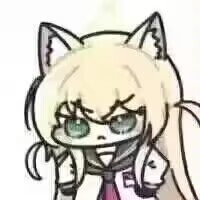
Label: anime